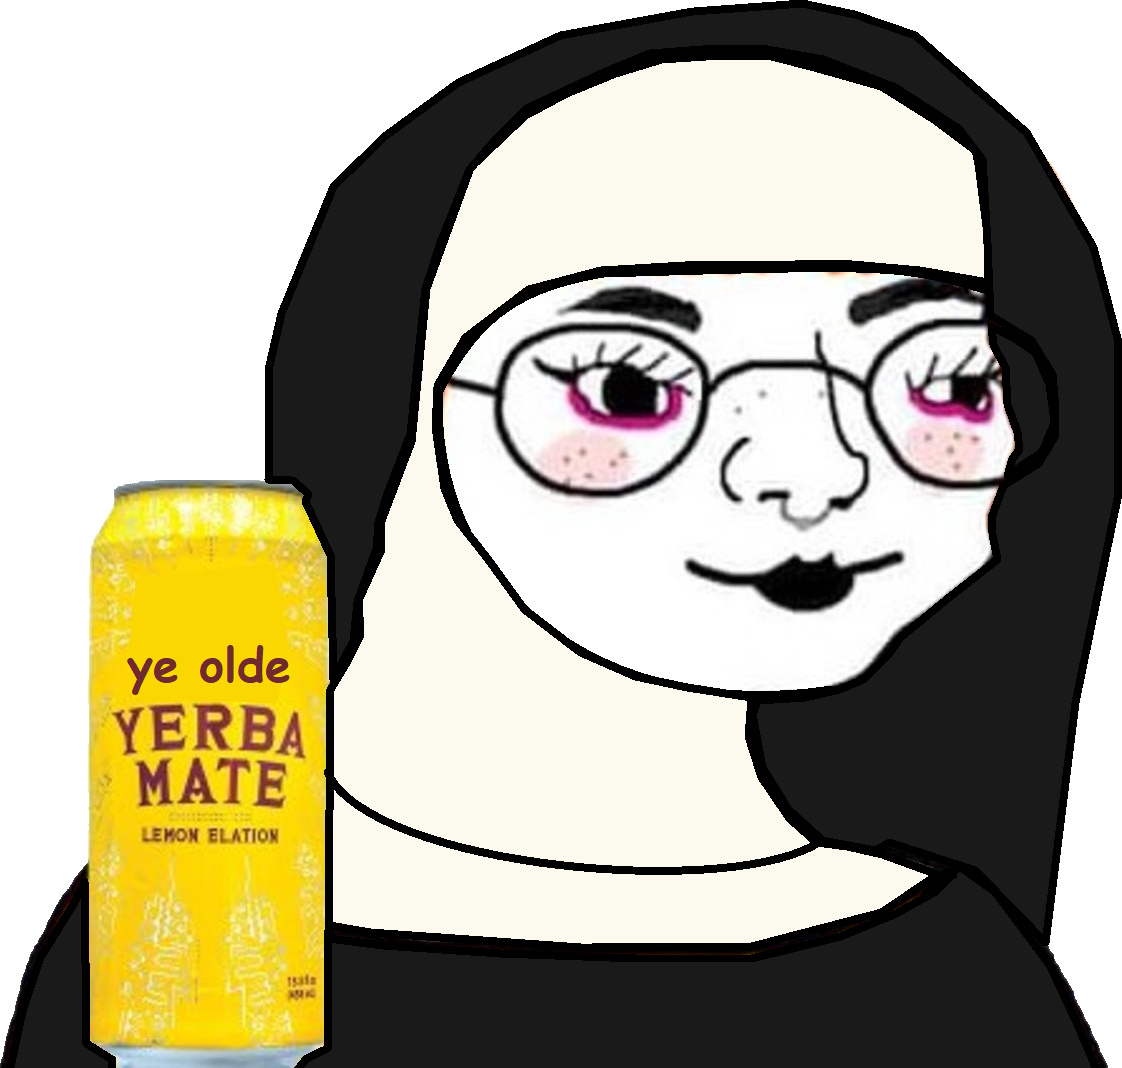
Label: 5_Arthoe